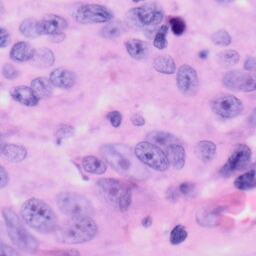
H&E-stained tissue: Skin